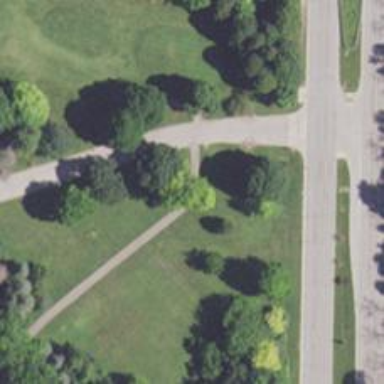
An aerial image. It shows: Service road used as golf cart path.